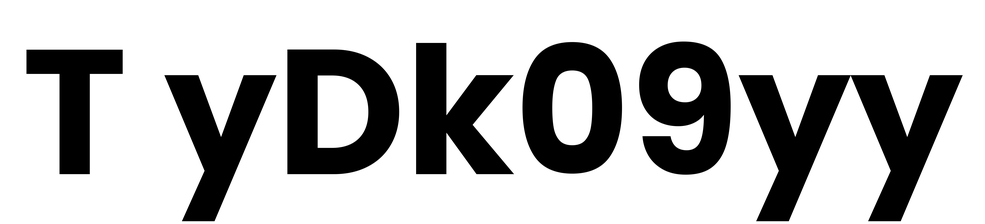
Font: Poppins-Bold